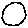
Label: moon